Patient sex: M
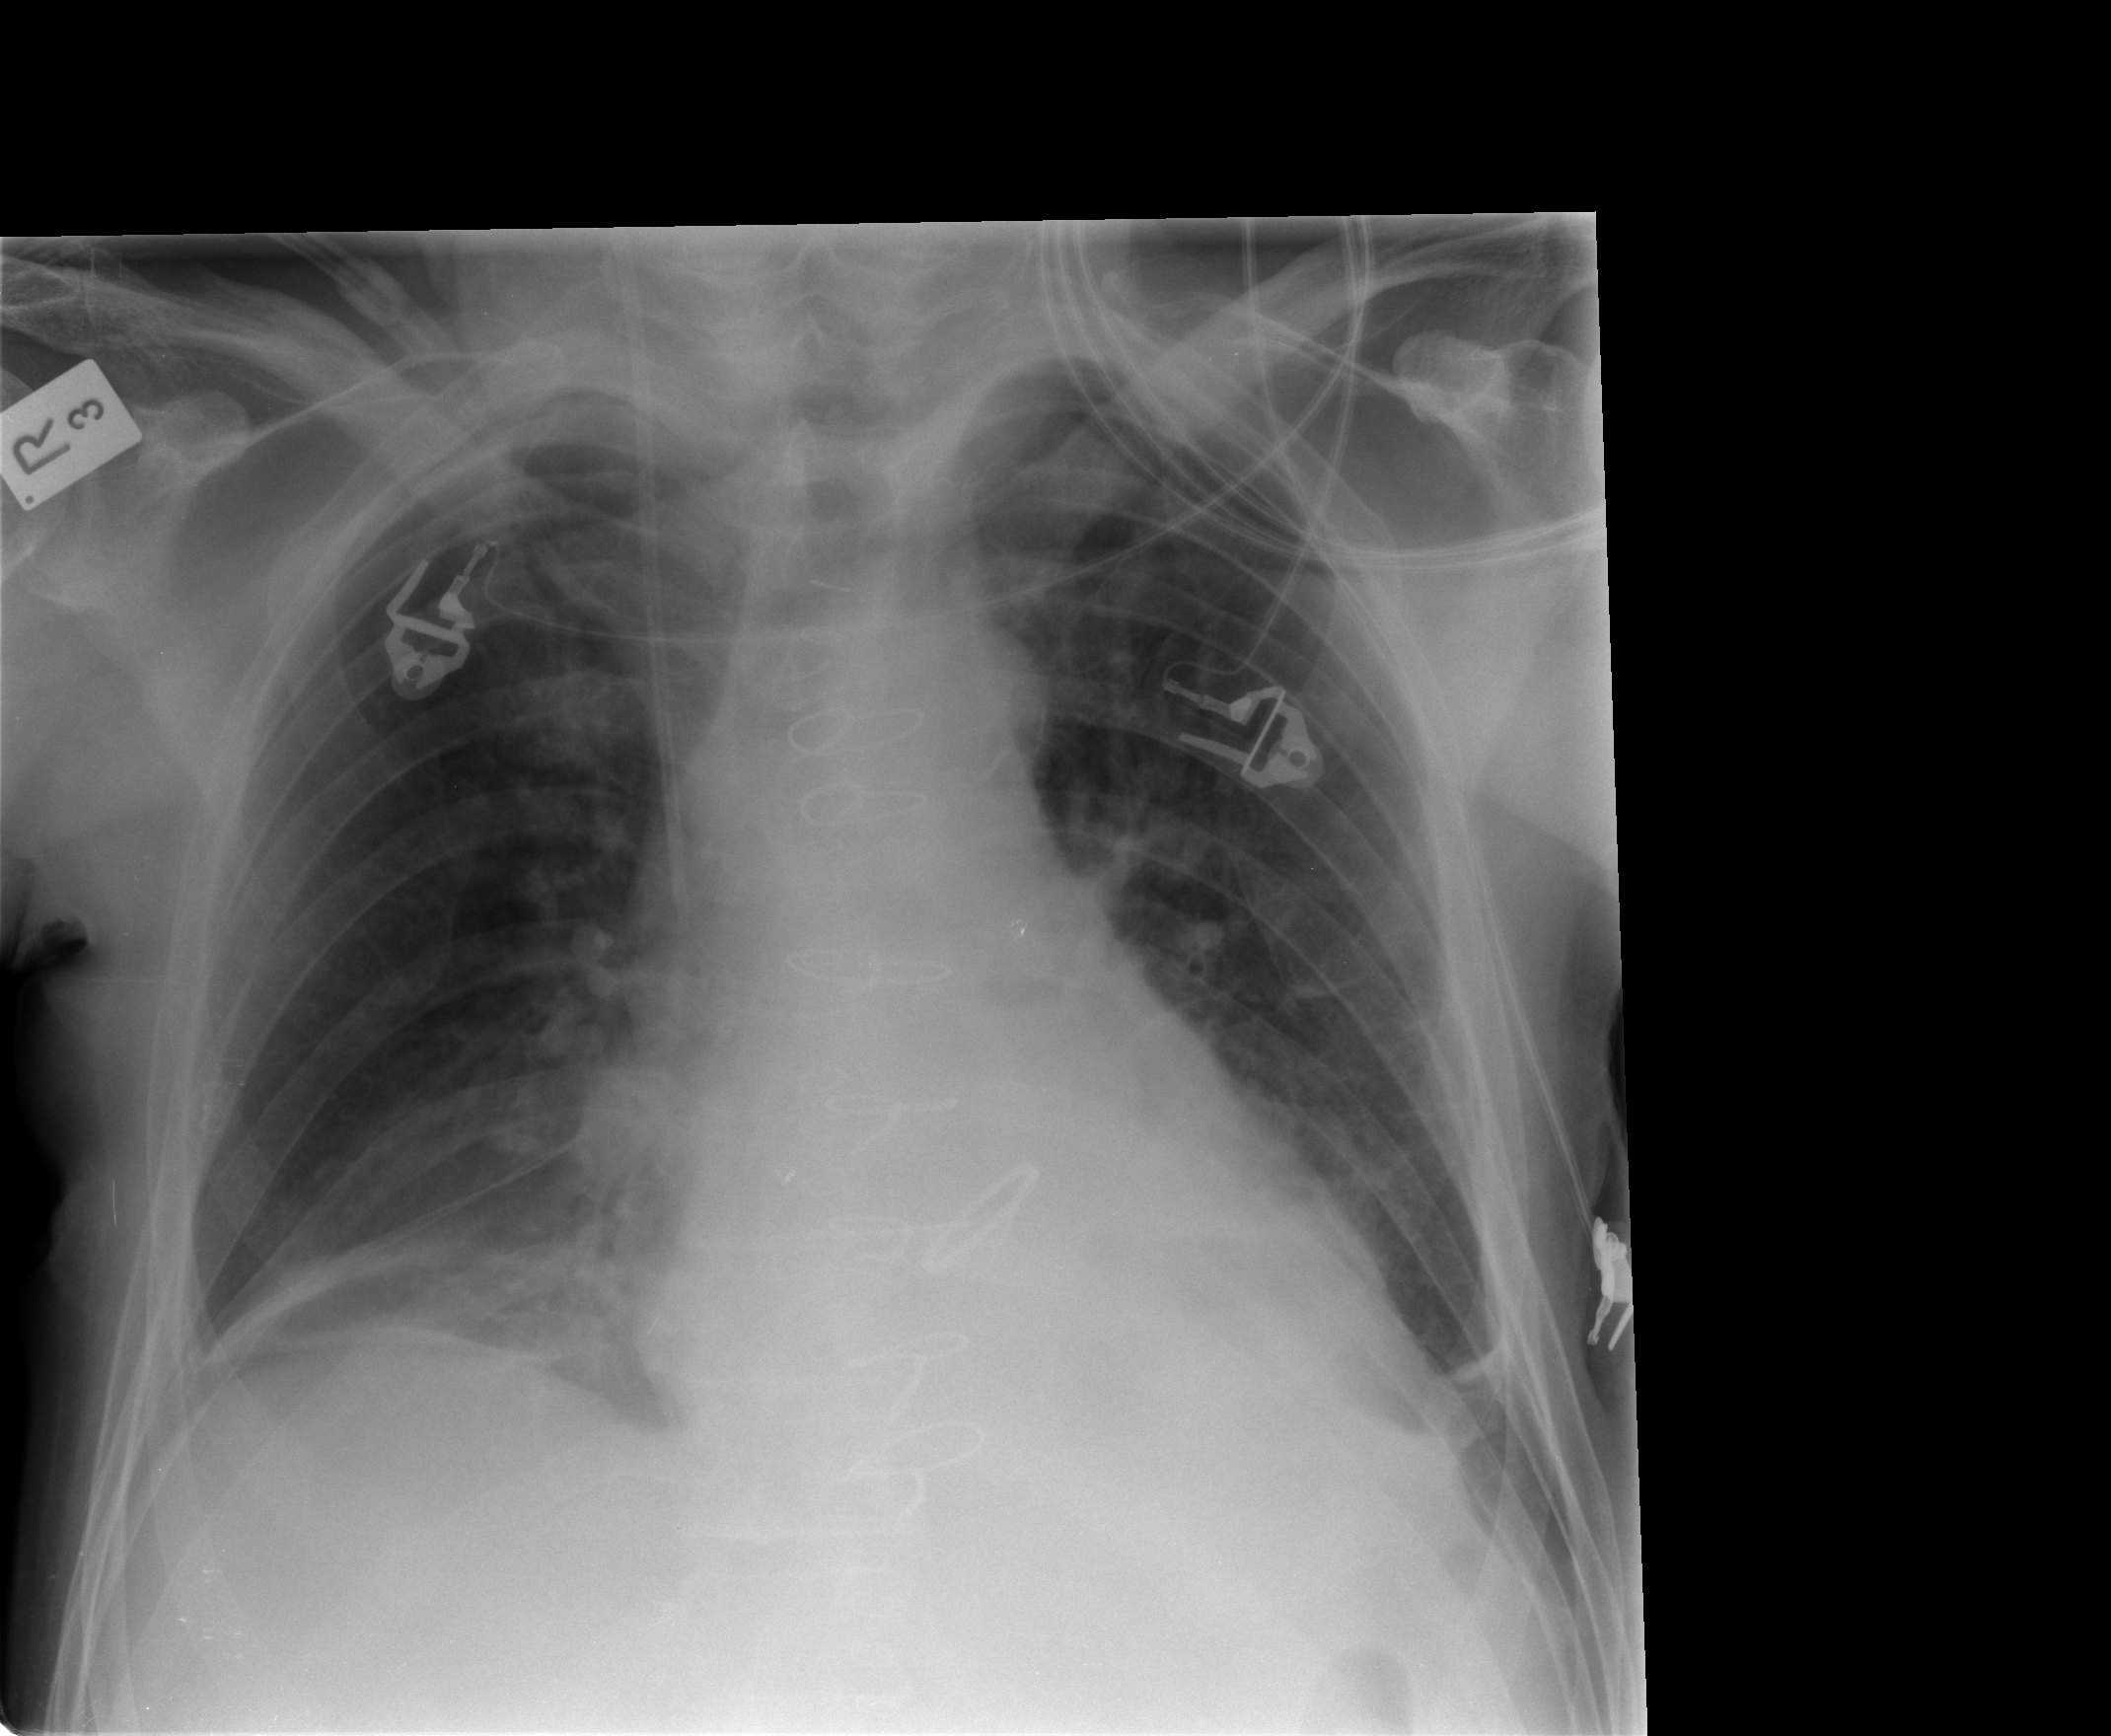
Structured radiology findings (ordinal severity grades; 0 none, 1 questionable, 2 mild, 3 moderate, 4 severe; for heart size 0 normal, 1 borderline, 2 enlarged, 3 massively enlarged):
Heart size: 2
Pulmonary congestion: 2
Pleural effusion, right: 0
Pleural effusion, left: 0
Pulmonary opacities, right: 0
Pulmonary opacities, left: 0
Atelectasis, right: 2
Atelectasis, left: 2